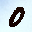
Label: 0